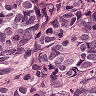
Metastatic tissue present: yes